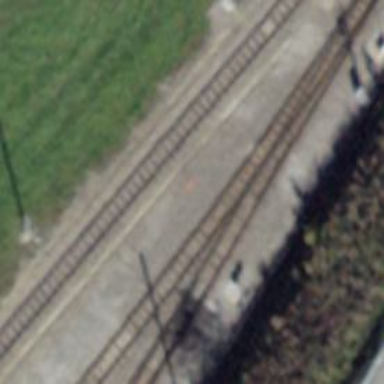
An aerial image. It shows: Railway switch.